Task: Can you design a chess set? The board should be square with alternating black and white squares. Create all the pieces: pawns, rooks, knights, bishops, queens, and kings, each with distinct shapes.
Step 1906:
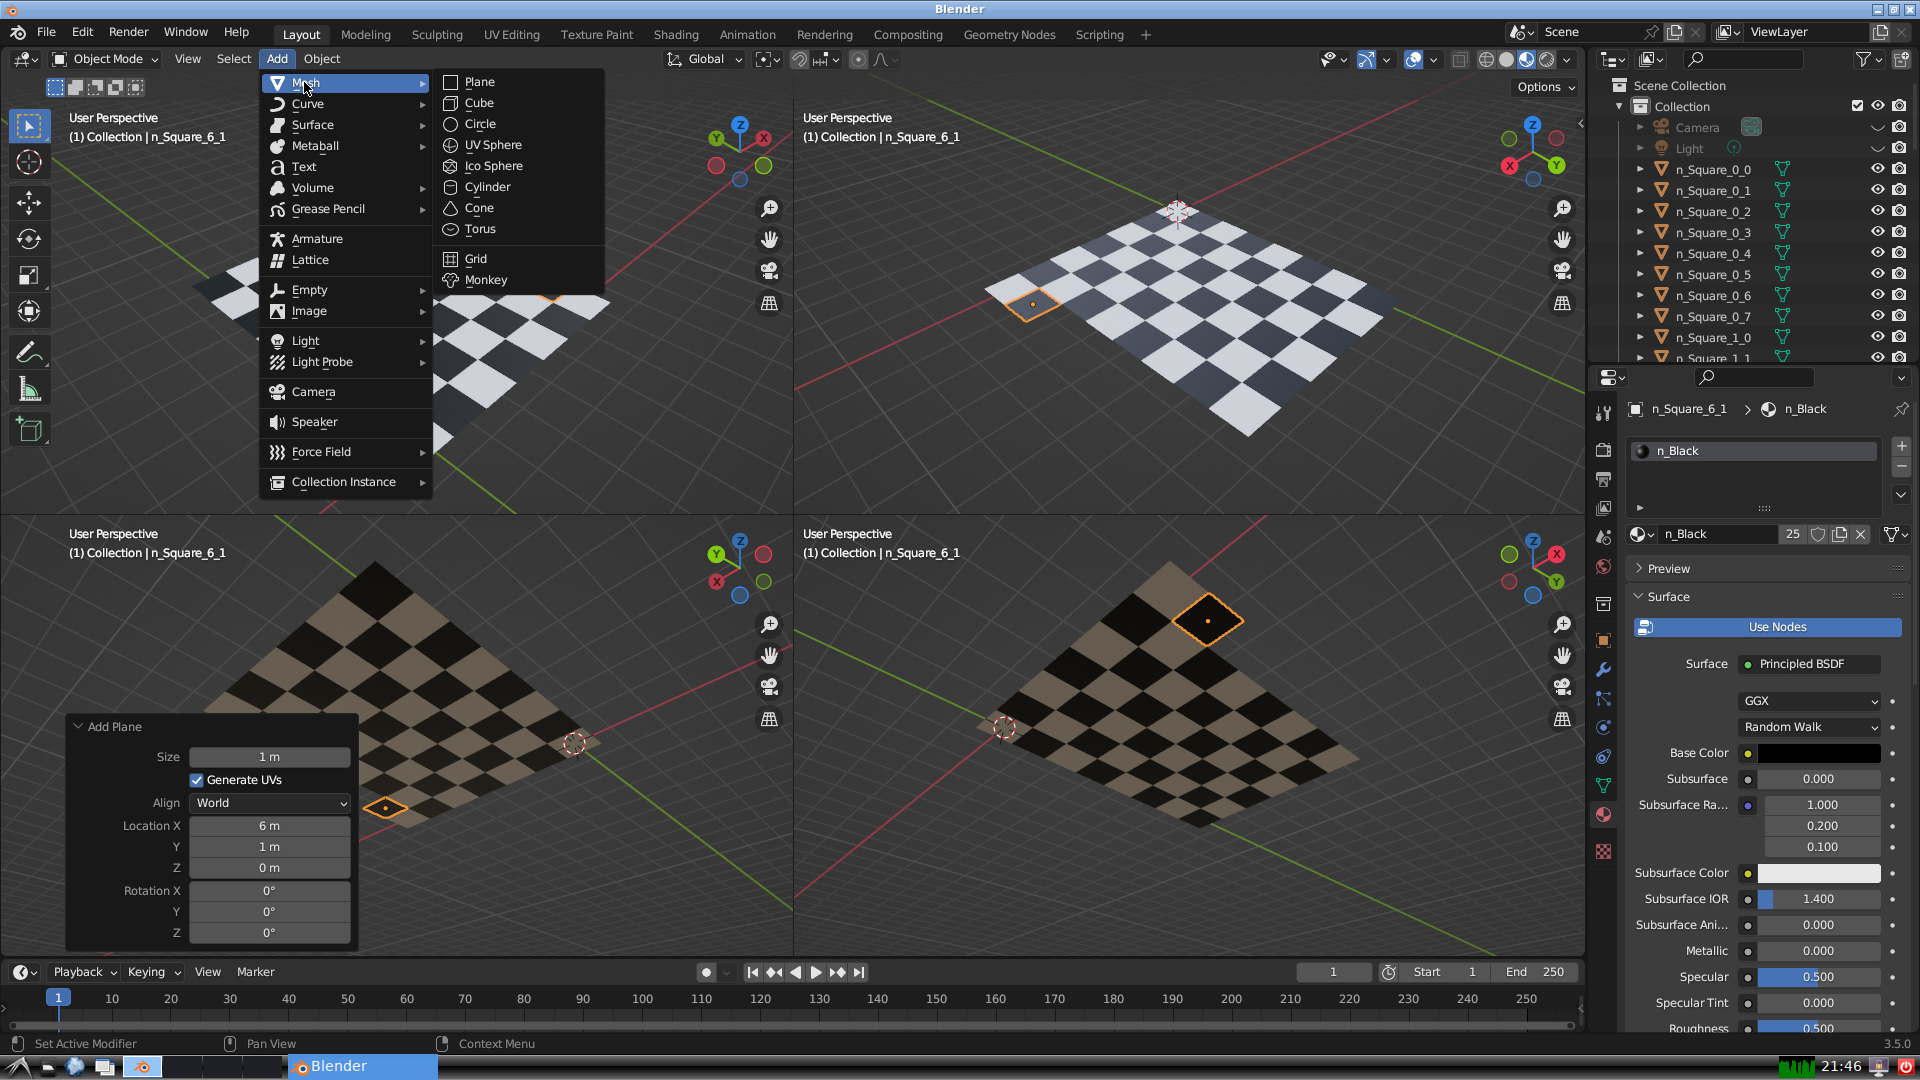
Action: {"mouse_move": [499, 79]}